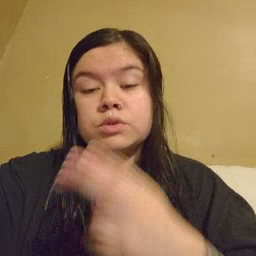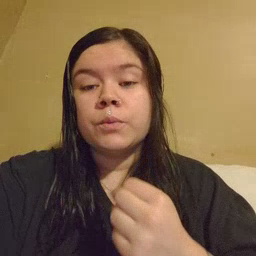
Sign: cute